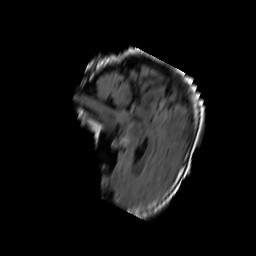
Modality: FLAIR
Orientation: sagittal
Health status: ill
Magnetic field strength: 3 T